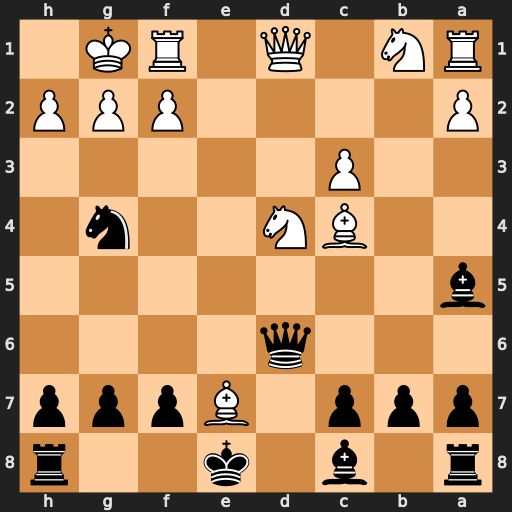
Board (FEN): r1b1k2r/ppp1Bppp/3q4/b7/2BN2n1/2P5/P4PPP/RN1Q1RK1
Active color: b
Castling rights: kq
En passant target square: -
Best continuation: Qxh2#